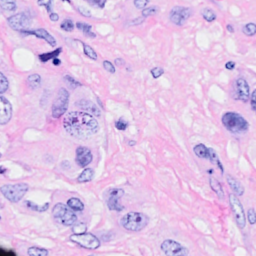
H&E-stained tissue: Breast